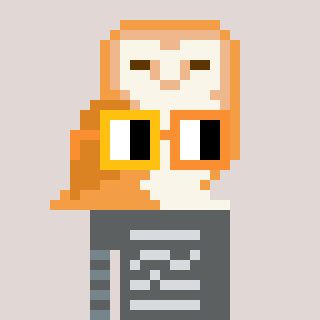
a pixel art character with square yellow and orange glasses, a owl-shaped head and a redpinkish-colored body on a warm background